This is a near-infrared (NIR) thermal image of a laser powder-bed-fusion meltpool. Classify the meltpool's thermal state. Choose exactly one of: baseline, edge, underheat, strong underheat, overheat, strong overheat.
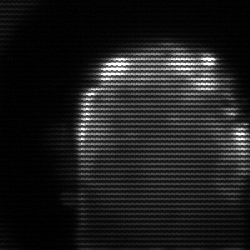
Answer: baseline